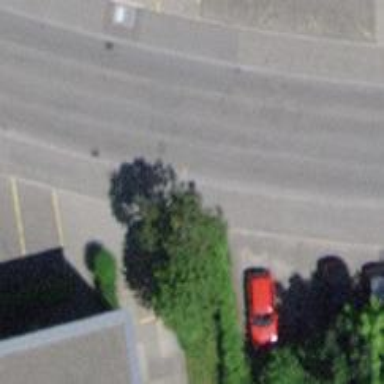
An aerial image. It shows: Post box.